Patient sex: M
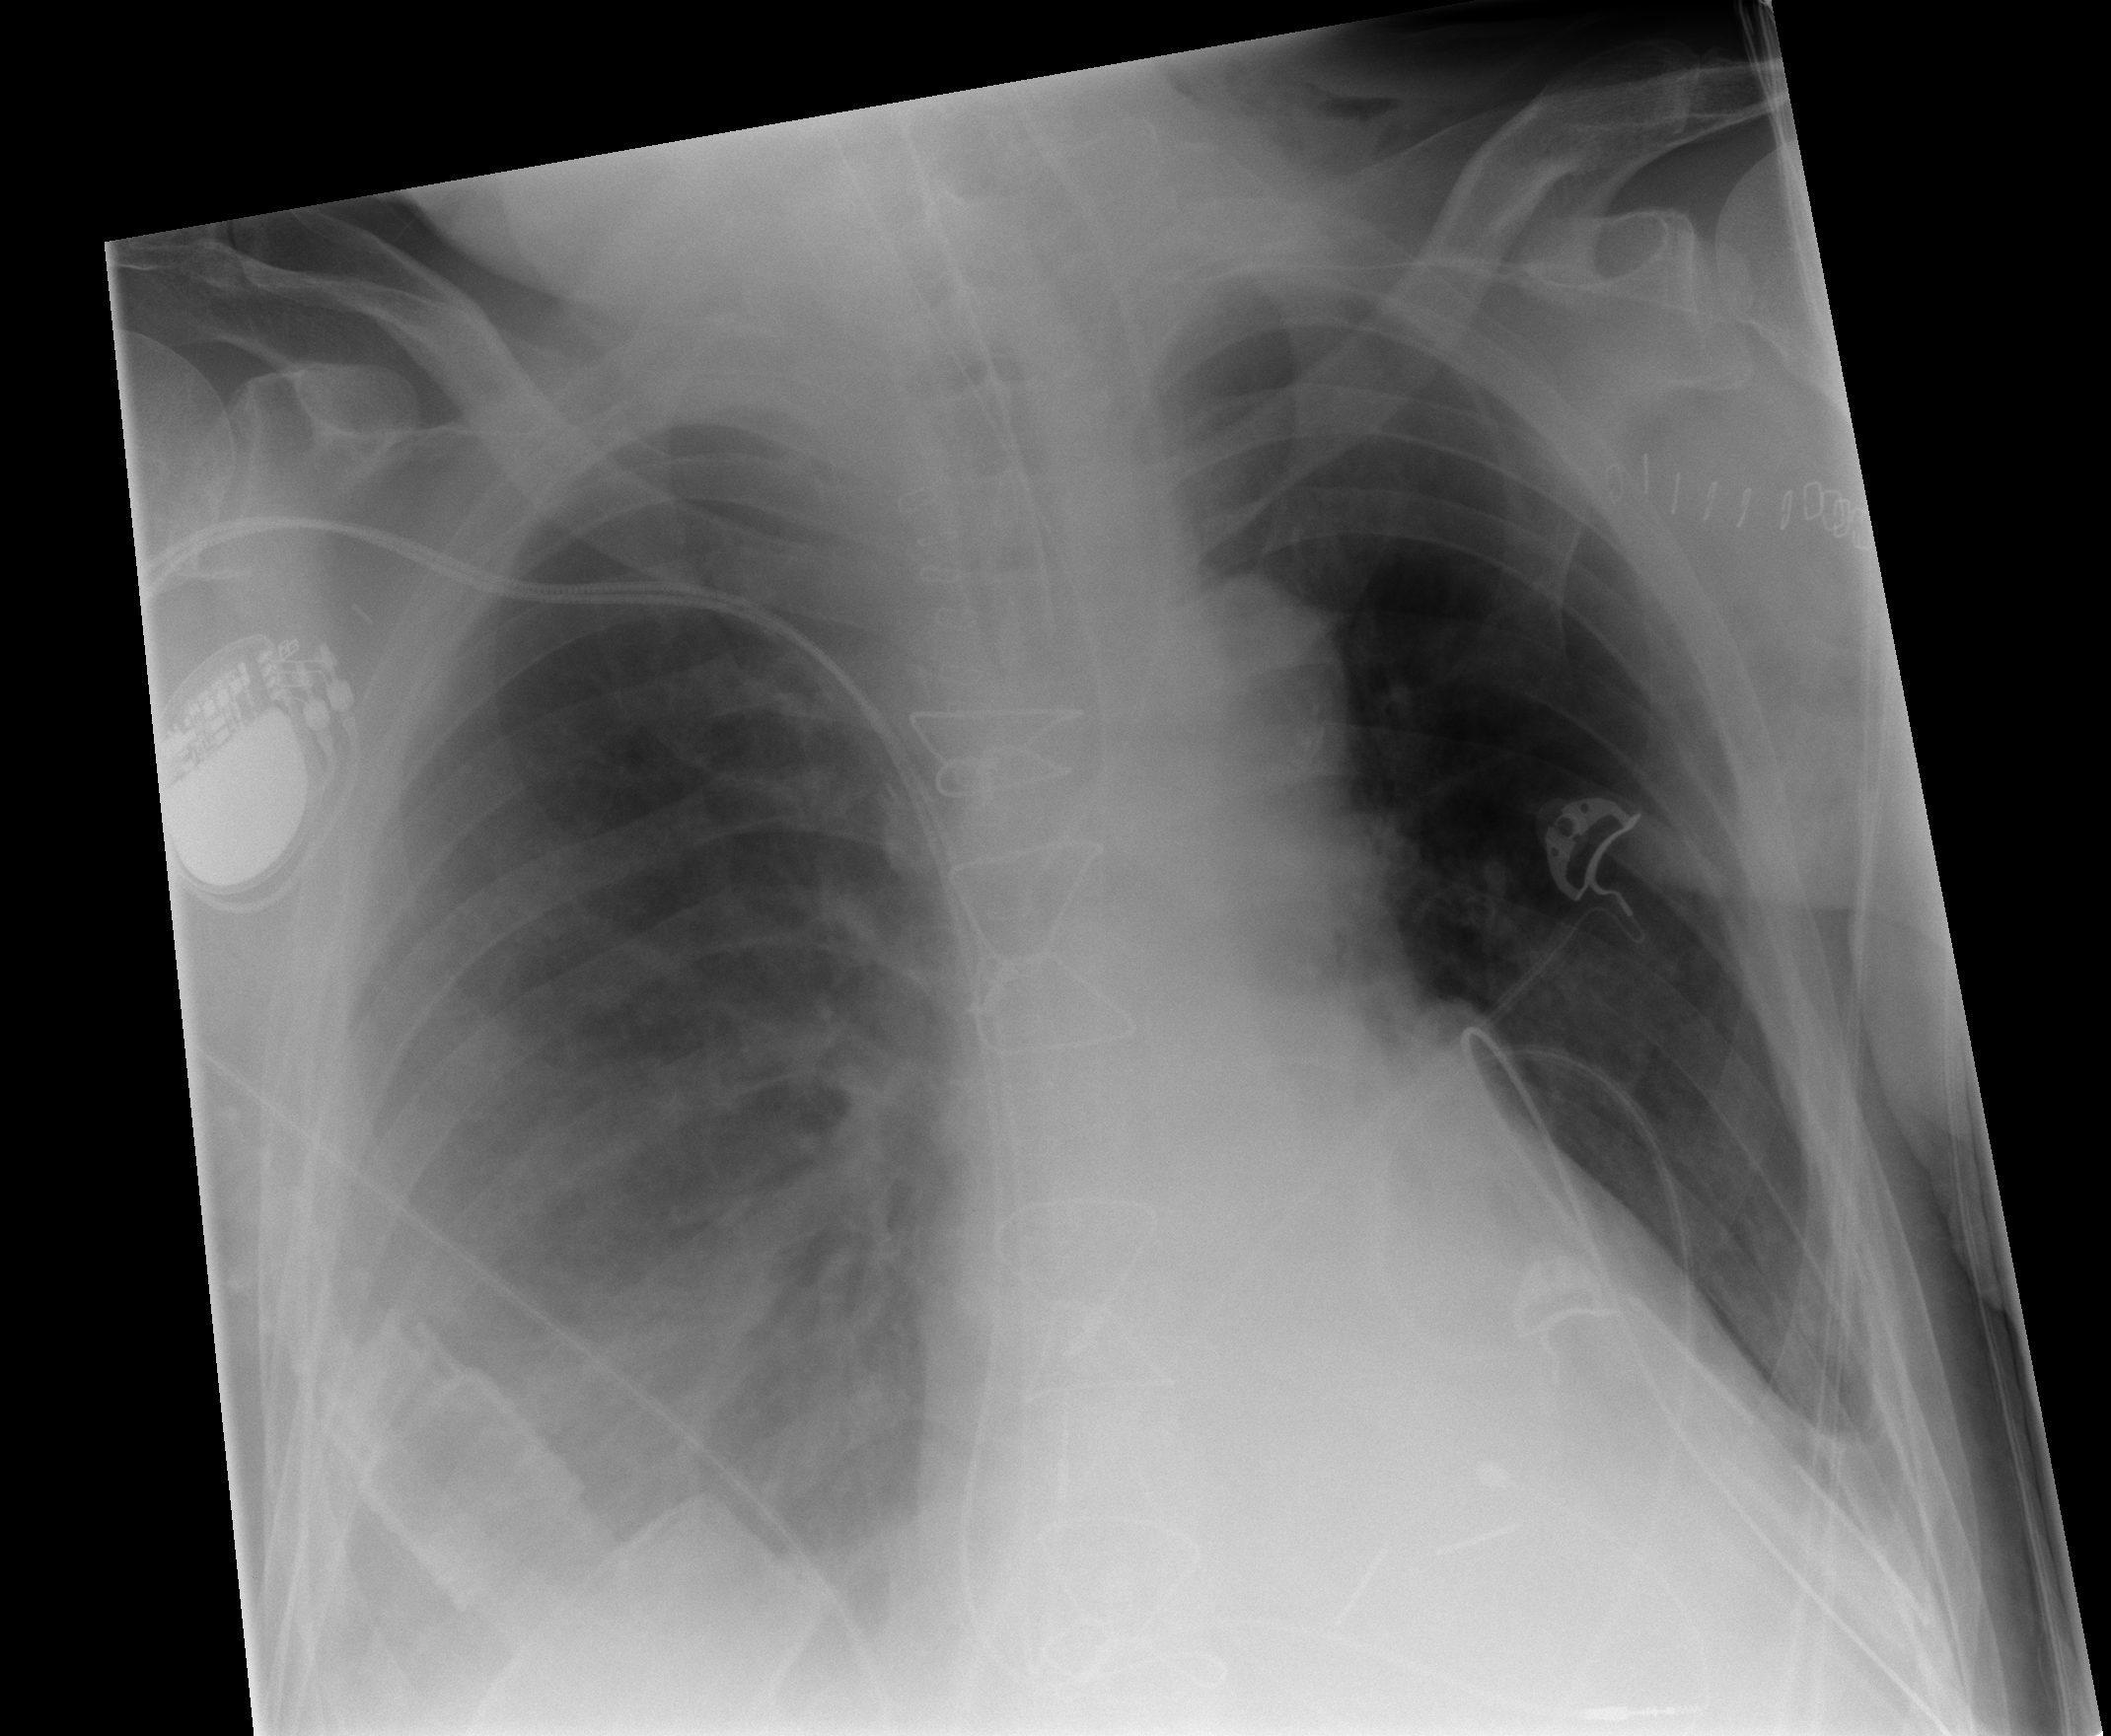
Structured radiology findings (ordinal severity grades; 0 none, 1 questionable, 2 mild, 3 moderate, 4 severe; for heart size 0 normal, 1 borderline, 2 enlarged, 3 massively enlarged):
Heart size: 2
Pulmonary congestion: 1
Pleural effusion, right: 2
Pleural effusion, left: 2
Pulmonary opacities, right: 2
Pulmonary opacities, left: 0
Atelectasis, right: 2
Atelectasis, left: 2